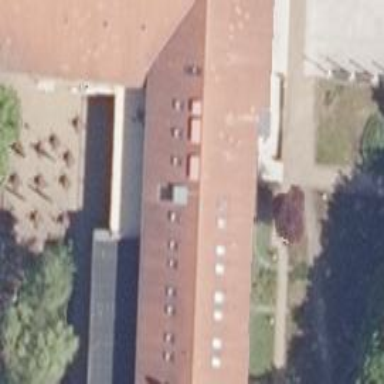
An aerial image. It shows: Building.